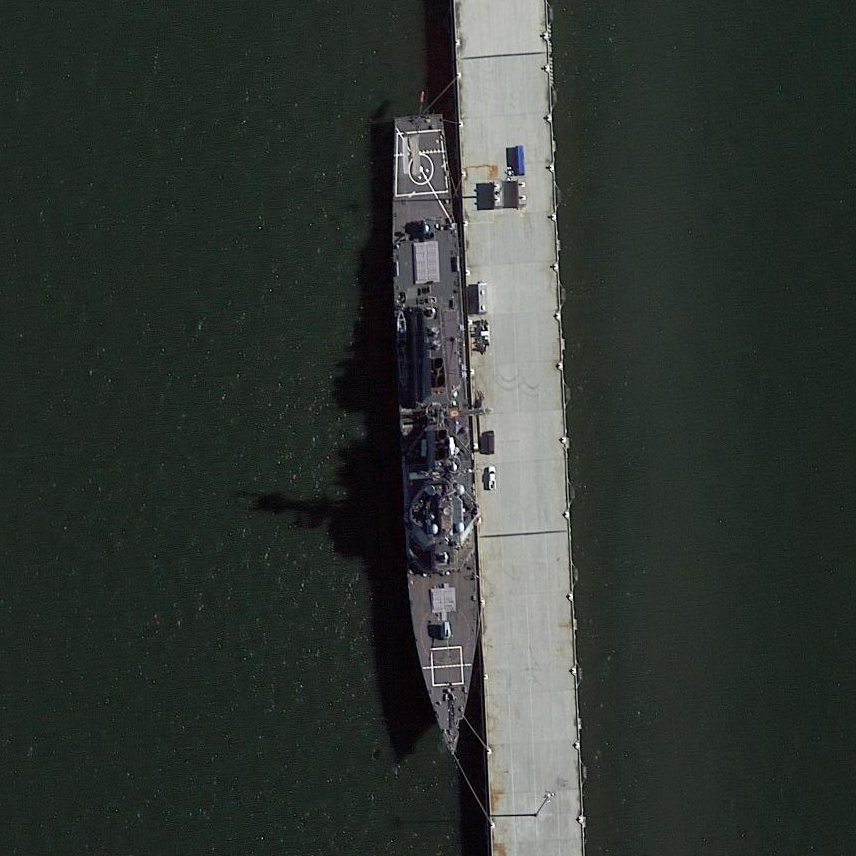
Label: destroyer